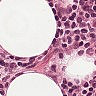
Metastatic tissue present: no